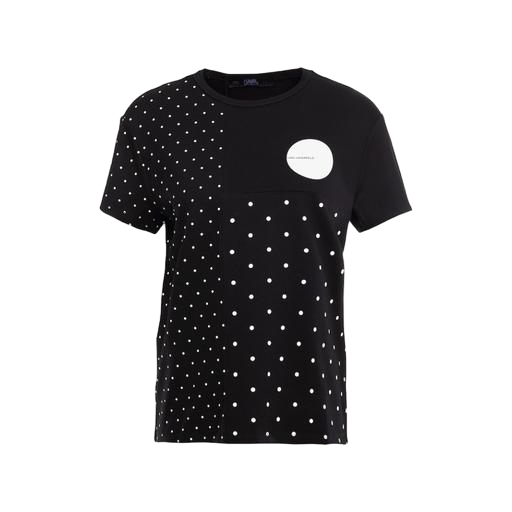
dot t-shirt, spot t-shirt, graphic t-shirt, white background